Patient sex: M
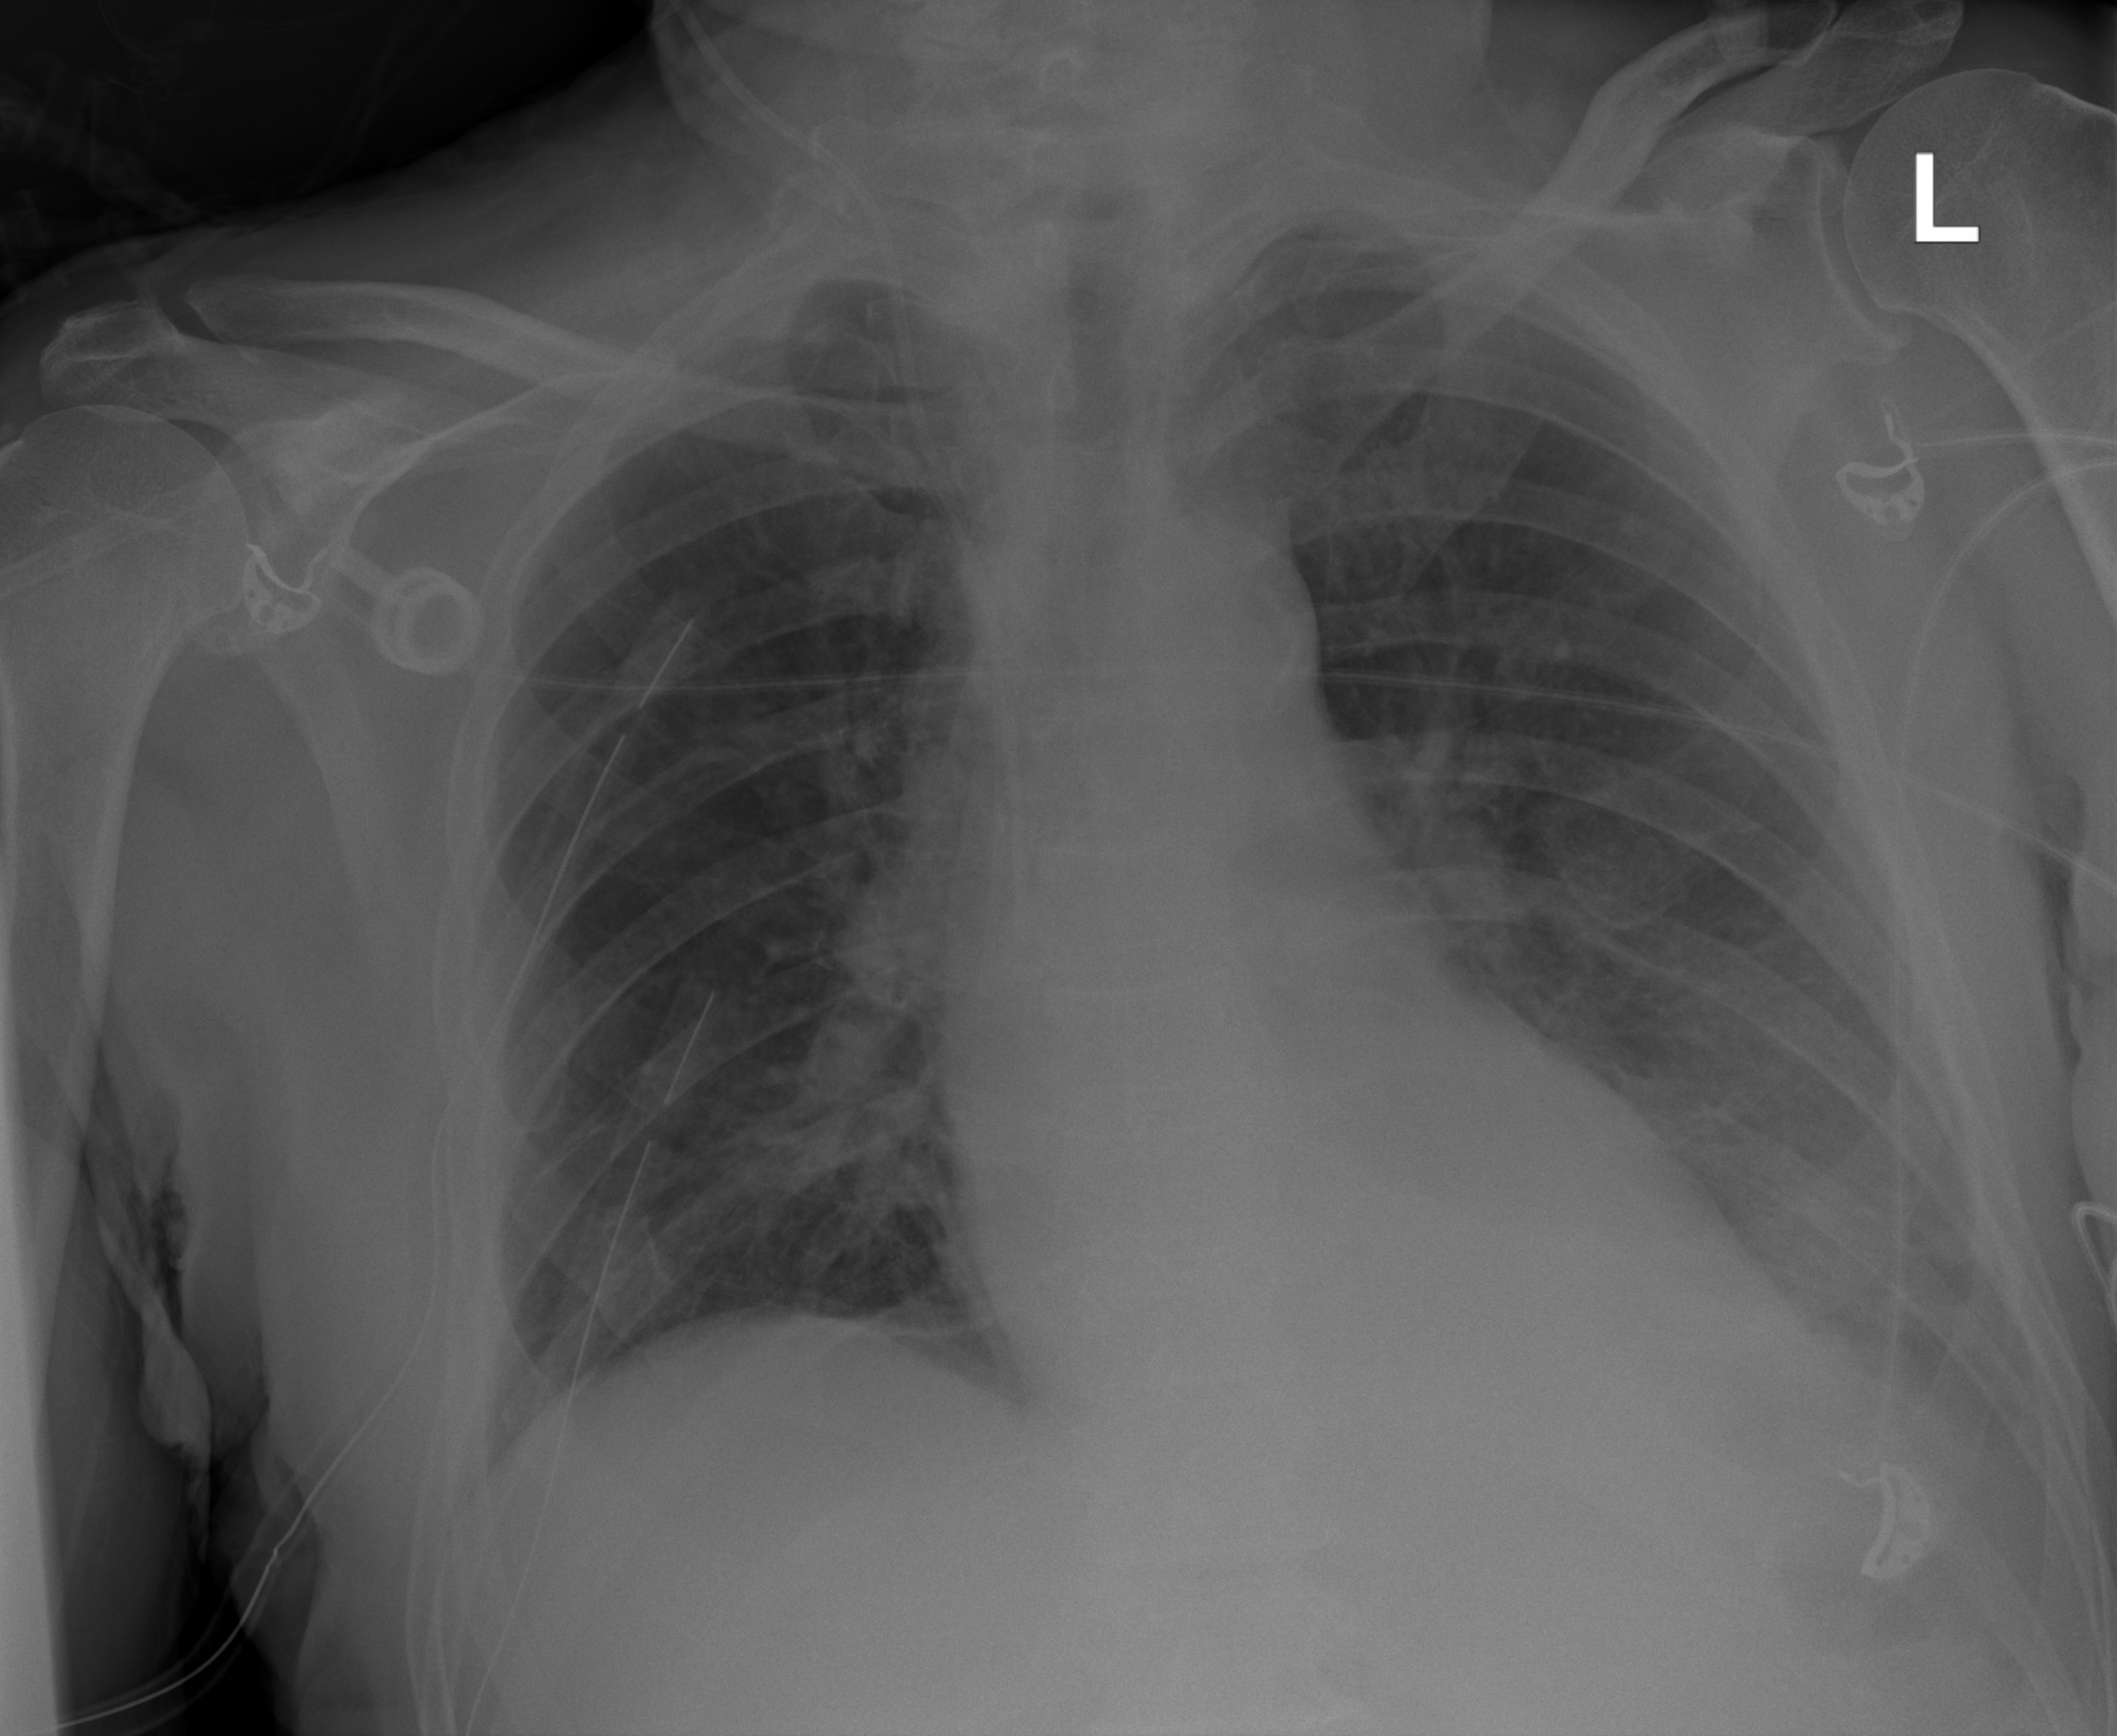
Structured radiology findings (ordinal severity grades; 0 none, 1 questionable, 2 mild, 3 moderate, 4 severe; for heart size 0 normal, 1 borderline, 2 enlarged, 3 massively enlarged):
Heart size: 0
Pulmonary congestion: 0
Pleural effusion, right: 0
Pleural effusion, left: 2
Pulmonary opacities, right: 1
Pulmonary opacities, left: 2
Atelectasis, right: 0
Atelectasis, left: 2